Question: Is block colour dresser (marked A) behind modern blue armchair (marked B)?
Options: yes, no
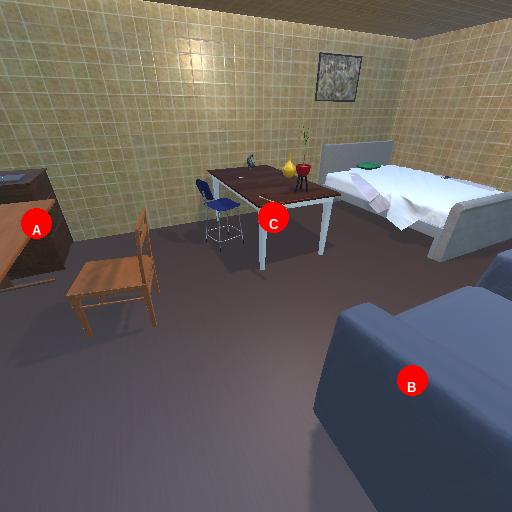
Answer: yes